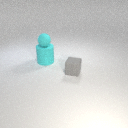
small gray rubber cube in front of large cyan rubber cylinder